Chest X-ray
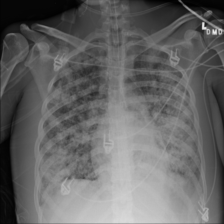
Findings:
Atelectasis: negative
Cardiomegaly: negative
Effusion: negative
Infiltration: negative
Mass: negative
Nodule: negative
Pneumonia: negative
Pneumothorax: negative
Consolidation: negative
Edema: negative
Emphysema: negative
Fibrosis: negative
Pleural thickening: negative
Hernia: negative